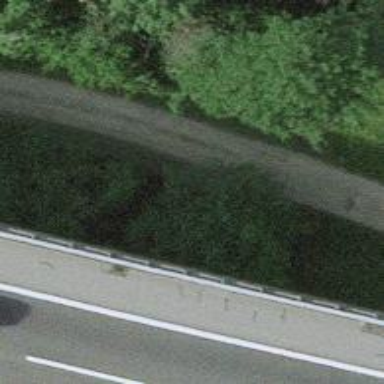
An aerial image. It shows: Track road passing through tunnel with compacted surface.